Question: I have a cell array it is 100x1, variable name is CellA. As you will see from the png file attached, the cell array contains various size matrices in each of the 100 different cells.
I want to extract that data. Actually, I am trying to find the number of unique elements in each cell and their frequency. Below is my code which gets dimensional errors:
'''
for i=1:length(CellA)
if isempty(CellA{i})
continue;% do nothing
else
unqmz(i,:) = unique(CellA{i})';
countmz(i,:) = histc(CellA{i}, unqmz(i))';
end
'''
Eventually, I want to plot count versus unique number for each different cell array where the total number of counts for that cell exceeds a pre-determined value. e.g.) 4

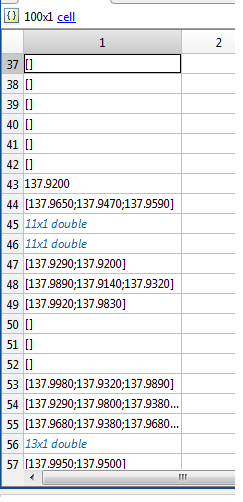
Answer: You can also do it this way:
'''
unqmz = cellfun(@unique, CellA, 'uni', 0);
countmz = arrayfun(@(n) histc(CellA{n},unqmz{n}), 1:numel(CellA), 'uni', 0).';
'''